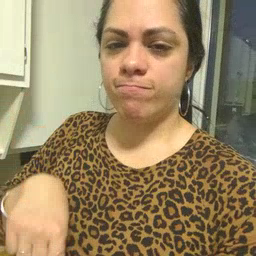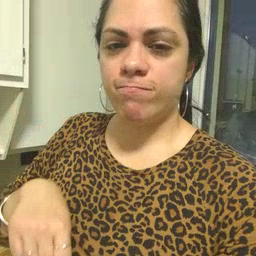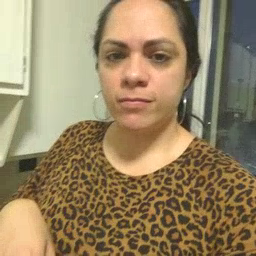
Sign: can